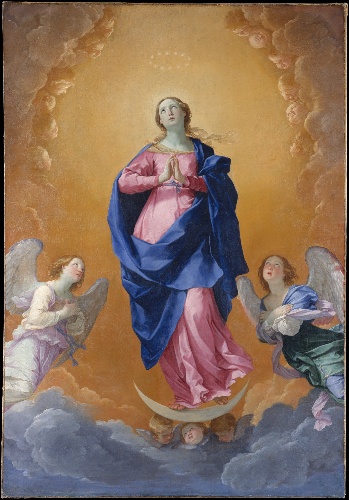
Title: The Immaculate Conception
Artist: Guido Reni
Artist bio: Italian, Bologna 1575–1642 Bologna
Date: 1627
Object type: Painting
Classification: Paintings
Medium: Oil on canvas
Dimensions: 105 1/2 x 73 in. (268 x 185.4 cm)
Department: European Paintings
Credit line: Victor Wilbour Memorial Fund, 1959
Accession year: 1959
Repository: Metropolitan Museum of Art, New York, NY
Tags: Angels|Virgin Mary